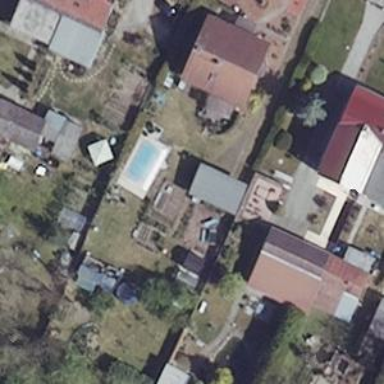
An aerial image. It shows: Swimming pool located in leisure land.